Question: I have implemented the extraction option of kendo grid to a PDF file, I found the solution in kendo forum on the following:
'''
http://demos.telerik.com/aspnet-mvc/grid/pdf-export
'''
I have folow the instruction i installed the script and i have updated my kendo version : i install
Even that when i extract data from my kendo grid i got a screen print that containt just the data of the first kendo page there is my kendo grid code :
'''
@(Html.Kendo().Grid<GesTim.WebApp.Areas.DataManagement.ViewModels.AgencyViewModels>().Name("Agencies").HtmlAttributes(new { style = "min-height:500px;" })
.DataSource(dataSource => dataSource
.Ajax()
.Events(events => events.RequestEnd("onRequestEnd").Error("error"))
.Model(model => model.Id(c => c.Id))
.Read(read => read.Action("Get", "xxxxx"))
.Destroy(destroy => destroy.Action("Delete", "xxxx"))
.ServerOperation(true)
)
.Columns(columns =>
{
columns.Bound(c => c.Id).Filterable(ftb => ftb.Cell(cell => cell.Operator(""))).Hidden(true).Visible(false);
columns.Bound(c => c.xxx).Filterable(ftb => ftb.Cell(cell => cell.Operator("contains").ShowOperators(false)));
columns.Bound(c => c.xxxx).Filterable(ftb => ftb.Cell(cell => cell.Operator("contains").ShowOperators(false)));
columns.Command(command =>
{
command.Custom("Details").SendDataKeys(true).Click("showDetails").Text(" ");
command.Custom("Edit").SendDataKeys(true).Click("Editer").Text(" ");
command.Custom("Delete").Text(" ").Click("confirmRemove");
}).Width("150px");
})
.Events(e => e.DataBound("onRowBound"))
.ToolBar(toolbar =>
{
toolbar.Custom().Text("Ajouter xxx").Action("Create", "xxx", new { area = "DataManagement" }).HtmlAttributes(new { @class = "btn-ajouter" });
toolbar.Excel().Text("Exporter au format Excel");
**toolbar.Pdf();**
})
.Excel(excel => excel
.AllPages(true)
.FileName("Liste des xxx.xlsx")
.Filterable(true)
.ProxyURL(Url.Action("Excel_Export_Save", "xxx"))
)
**.Pdf(pdf => pdf
.AllPages()
.FileName("Liste des xxx.pdf")
.ProxyURL(Url.Action("Pdf_Export_Save", "xxx"))
)**
.Pageable(pageable => pageable
.PageSizes(true)
.ButtonCount(10))
.Groupable()
.Sortable()
.Filterable(ftb => ftb.Mode(GridFilterMode.Row))
)
'''
th result of my implementation is , i got a file with data but in the kedno grid like that:
Is ther any thing missed ?? please help
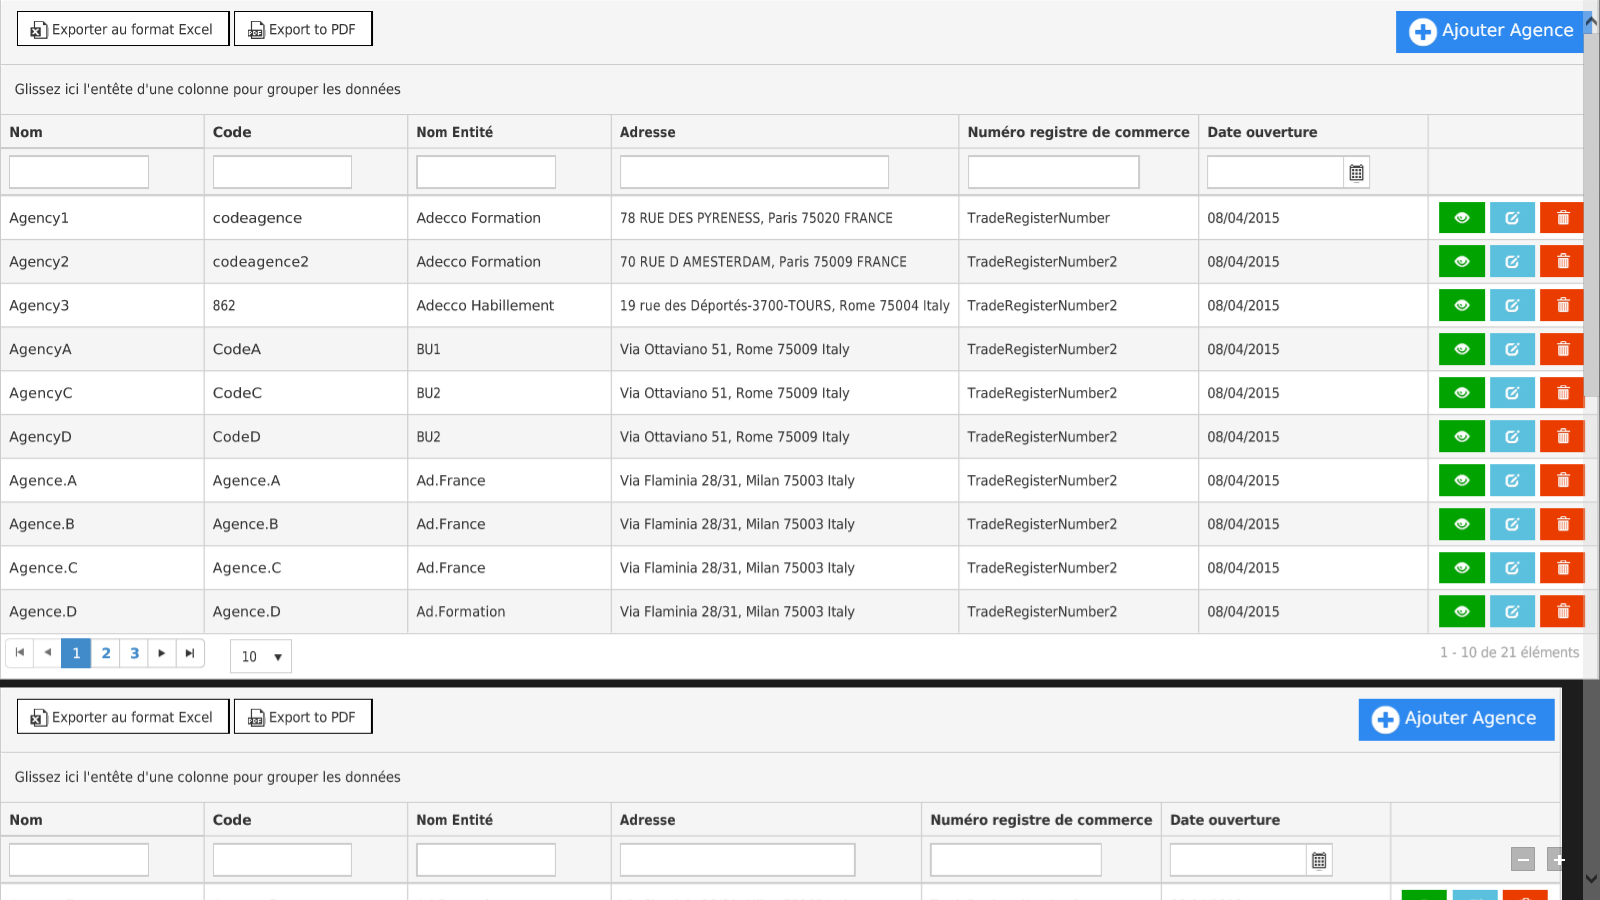
Answer: I asked the kendo technical support and they told me that me solution of my problem was to use a style for extract pdf files like bellow:
'''
<style>
/*
Use the DejaVu Sans font for display and embedding in the PDF file.
The standard PDF fonts have no support for Unicode characters.
*/
.k-grid {
font-family: "DejaVu Sans", "Arial", sans-serif;
}
/* Hide the Grid header and pager during export */
.k-pdf-export .k-grid-toolbar,
.k-pdf-export .k-pager-wrap,
.k-pdf-export a.k-button.k-button-icontext,
.k-pdf-export .k-filter-row,
.k-pdf-export .k-grouping-header,
.k-pdf-export .k-grid tr td:last-child {
display: none !important;
}
</style>
'''